Question: Count the number of objects in the diagram.
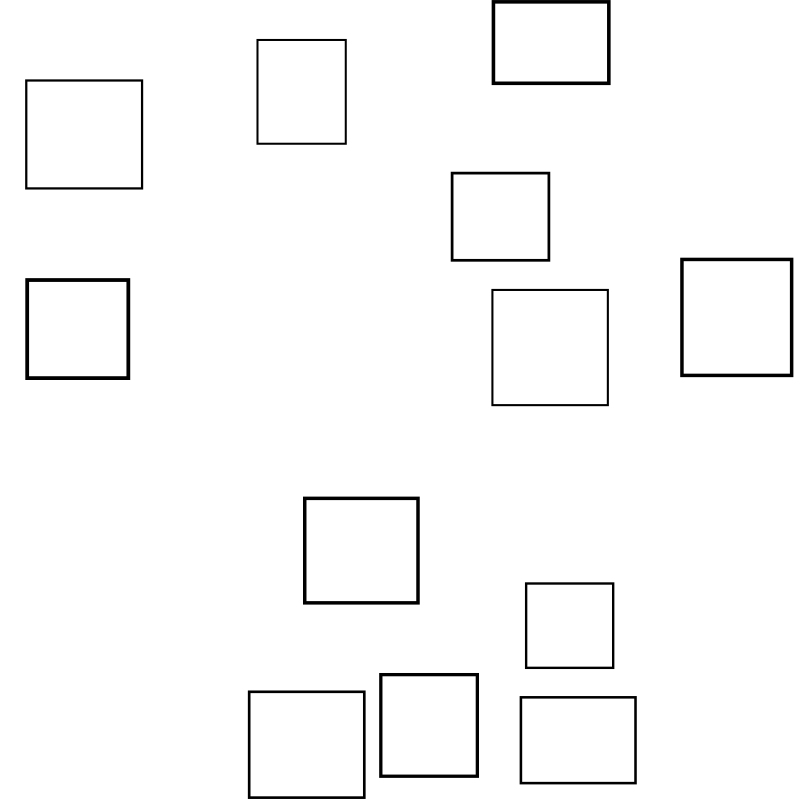
Answer: 12